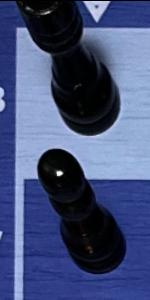
Label: Pawn_Black